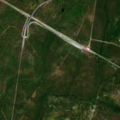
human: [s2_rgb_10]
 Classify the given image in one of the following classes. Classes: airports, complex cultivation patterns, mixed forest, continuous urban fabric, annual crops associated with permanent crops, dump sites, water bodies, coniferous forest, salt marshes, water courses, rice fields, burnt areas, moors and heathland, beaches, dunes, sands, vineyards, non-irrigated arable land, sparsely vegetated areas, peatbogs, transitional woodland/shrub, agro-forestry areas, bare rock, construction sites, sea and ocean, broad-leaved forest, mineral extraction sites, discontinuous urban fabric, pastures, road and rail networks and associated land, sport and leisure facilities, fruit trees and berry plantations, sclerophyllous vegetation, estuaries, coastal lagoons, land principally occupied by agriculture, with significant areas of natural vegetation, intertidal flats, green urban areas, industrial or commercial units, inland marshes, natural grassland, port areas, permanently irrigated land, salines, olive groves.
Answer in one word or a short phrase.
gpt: continuous urban fabric